Question: I'm trying to have certain shades (between 4 or 6, with transparency) overlap a few images on one line of a web page. <URL>

The following HTML code stacks images vertically rather than side by side, as does the transparent shades:
'''
<div class = "component" style = "width: 1000px; height: 751px; background: url(testimg.jpg)">
<div class = "temperature" style = "background-color: #B80000; width: 500px; height: 751px; opacity: 0.6"></div>
<div class = "temperature" style = "background-color: #680000; width: 500px; height: 751px; opacity: 0.6"></div>
</div>
<div class = "component" style = "width: 1000px; height: 751px; background: url(testimg.jpg)">
</div>
'''
How can this properly be displayed?
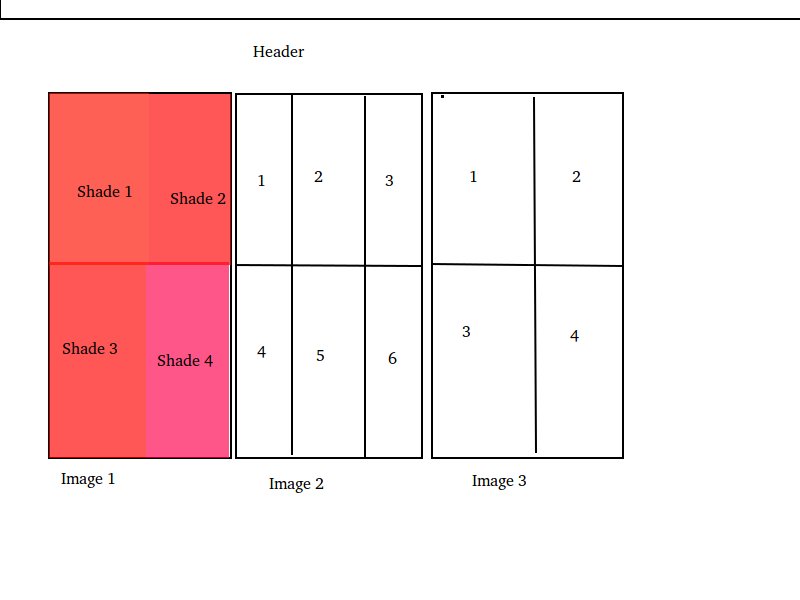
Answer: You'll need to float these components left:
'''
<div class = "component" style = "width: 1000px; height: 751px; background: url(testimg.jpg)">
<div class = "temperature" style = "float: left; background-color: #B80000; width: 500px; height: 751px; opacity: 0.6"></div>
<div class = "temperature" style = "float: left; background-color: #680000; width: 500px; height: 751px; opacity: 0.6"></div>
</div>
<div class = "component" style = "width: 1000px; height: 751px; background: url(testimg.jpg)">
</div>
'''
See this JSFiddle: <URL>